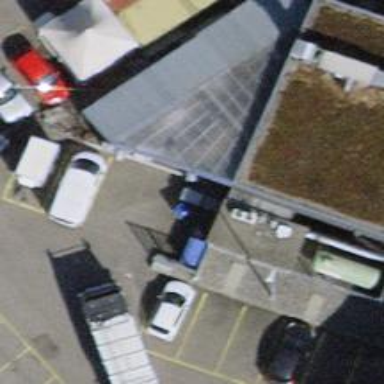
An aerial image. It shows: View of roof of building.